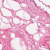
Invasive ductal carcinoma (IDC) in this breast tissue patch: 0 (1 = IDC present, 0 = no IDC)